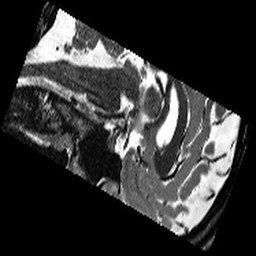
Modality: T2w
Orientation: sagittal